Question: How can I make this bottom div into a triangle like shown in the image? I tried the code below but the edges don't come into the center.
'''
border-radius: 0 0px 100px 100px;
'''

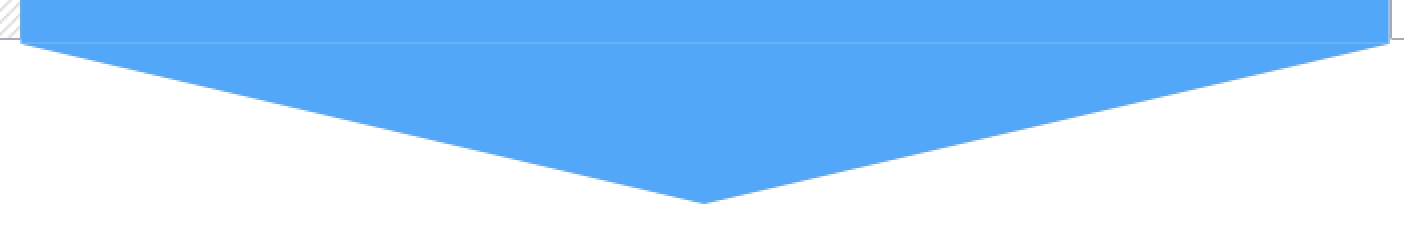
Answer: '''
width: 0px;
height: 0px;
border-style: solid;
border-width: 100px 100px 0 100px;
border-color: #007bff transparent transparent transparent;
'''